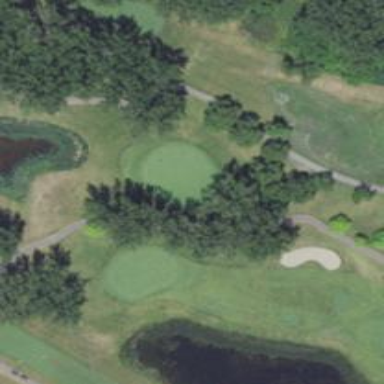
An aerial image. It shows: Golf hole.